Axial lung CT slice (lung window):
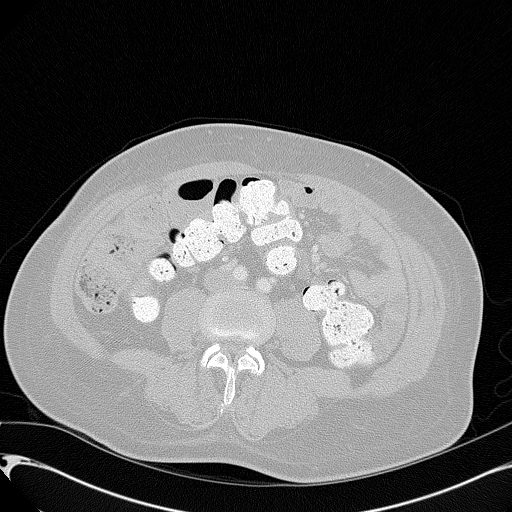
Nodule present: no